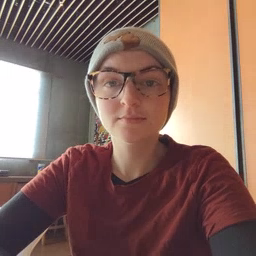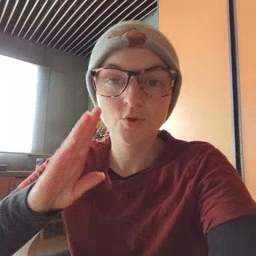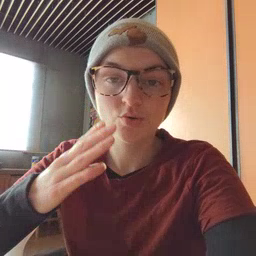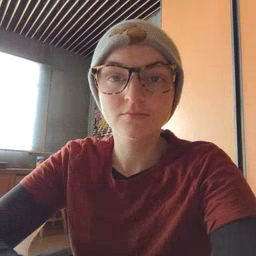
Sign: blue